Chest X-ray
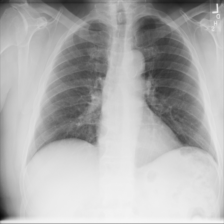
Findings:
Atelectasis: negative
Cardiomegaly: negative
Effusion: negative
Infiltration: negative
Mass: negative
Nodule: negative
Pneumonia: negative
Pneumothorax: negative
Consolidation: negative
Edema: negative
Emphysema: negative
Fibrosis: negative
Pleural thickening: negative
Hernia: negative